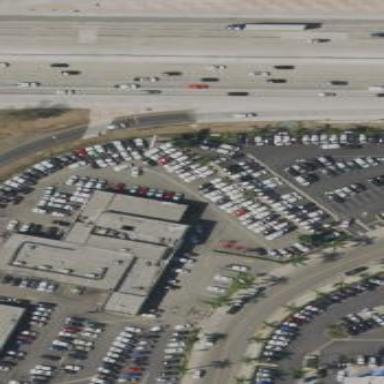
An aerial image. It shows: Commercial building used for cars.